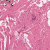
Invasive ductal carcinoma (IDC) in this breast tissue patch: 0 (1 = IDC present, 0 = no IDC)